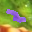
Label: 2